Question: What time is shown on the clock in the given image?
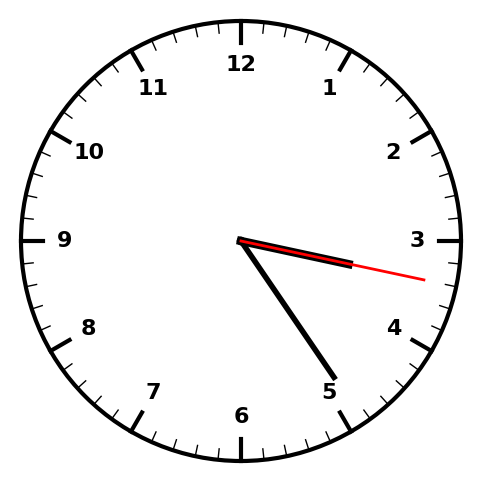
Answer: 03:24:17